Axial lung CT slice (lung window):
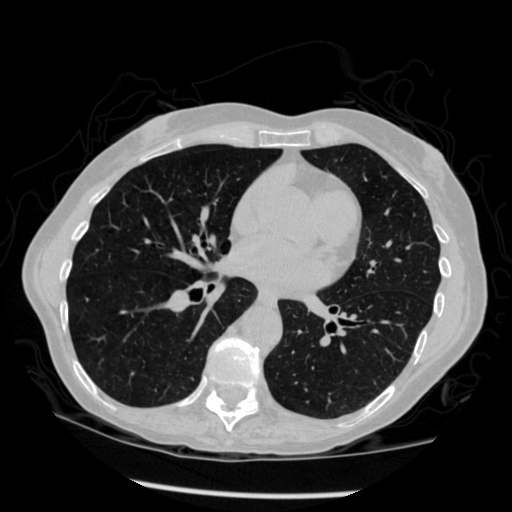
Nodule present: no